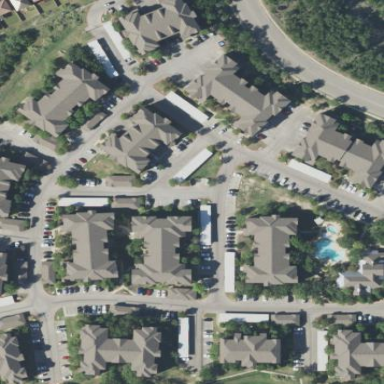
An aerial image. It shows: Residential area with apartments.